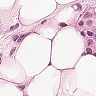
Metastatic tissue present: yes